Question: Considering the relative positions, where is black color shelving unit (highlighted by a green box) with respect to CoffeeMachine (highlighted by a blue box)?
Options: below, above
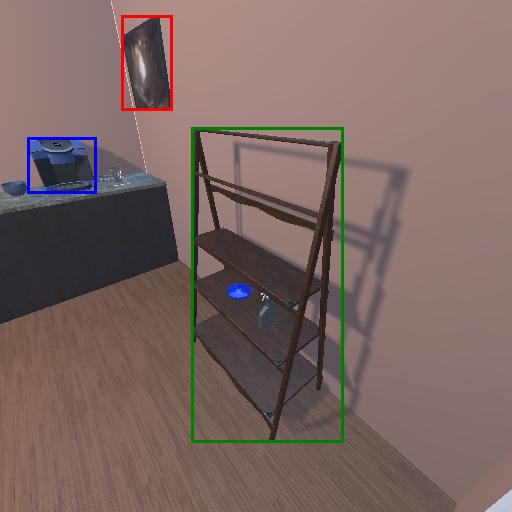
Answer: below